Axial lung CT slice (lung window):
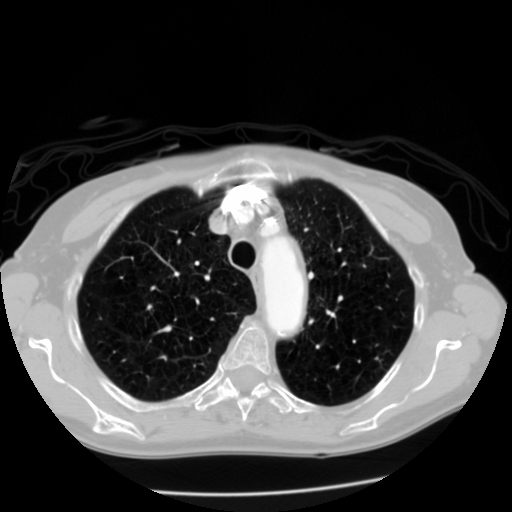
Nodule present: no